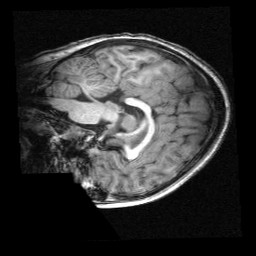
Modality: T1w
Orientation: sagittal
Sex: male